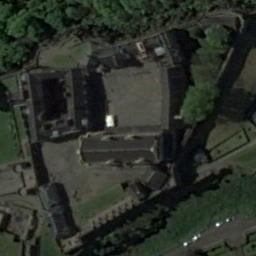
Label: palace